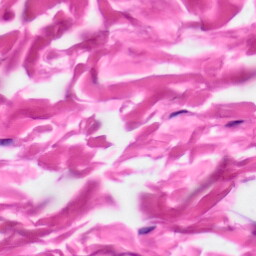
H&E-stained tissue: Skin